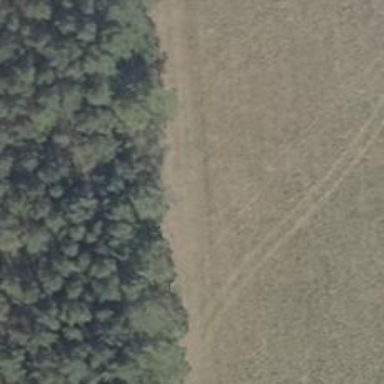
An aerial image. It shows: Hunting stand.